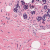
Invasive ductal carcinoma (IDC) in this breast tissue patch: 0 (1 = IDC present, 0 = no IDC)